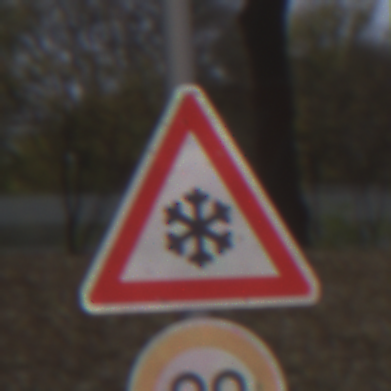
Verkehrszeichen: SchneeOderEisglaette
Zusatzzeichen unten: Geschwindigkeit90
Umgebung: Outdoor, Urban
Tageszeit: MorningAfternoon
Wetter: Overcast
Licht: Natural
Jahreszeit: NotSpecified
Kontrast: LowContrast